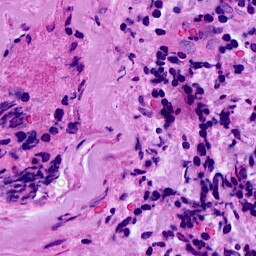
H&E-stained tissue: Breast